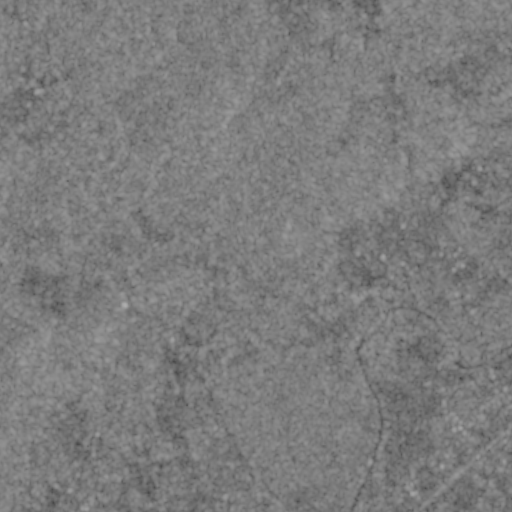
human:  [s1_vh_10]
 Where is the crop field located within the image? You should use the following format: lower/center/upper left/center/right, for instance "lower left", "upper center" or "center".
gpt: The crop field is located in the lower right of the image.
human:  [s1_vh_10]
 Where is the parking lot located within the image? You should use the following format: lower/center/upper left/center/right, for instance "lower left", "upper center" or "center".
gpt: The parking lot is located in the center left of the image.
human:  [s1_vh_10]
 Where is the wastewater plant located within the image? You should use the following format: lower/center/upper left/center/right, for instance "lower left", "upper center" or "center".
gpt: The wastewater plant is located in the lower right of the image.
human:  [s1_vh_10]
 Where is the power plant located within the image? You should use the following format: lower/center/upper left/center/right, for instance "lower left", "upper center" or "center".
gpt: There is no power plant in the image.

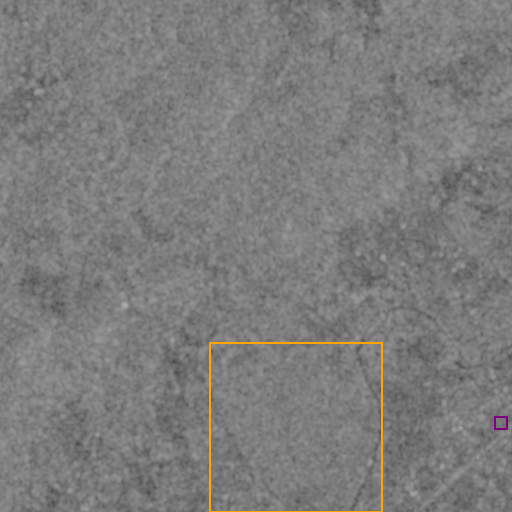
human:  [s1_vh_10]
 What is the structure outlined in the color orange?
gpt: The structure outlined in orange is a crop field.
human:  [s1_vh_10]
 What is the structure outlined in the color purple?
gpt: The structure outlined in purple is a park.
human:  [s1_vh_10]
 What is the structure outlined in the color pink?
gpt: There is no pink outline.